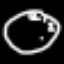
Label: clock